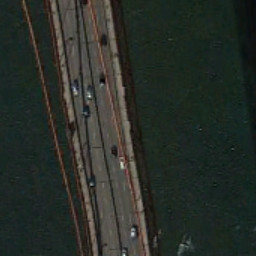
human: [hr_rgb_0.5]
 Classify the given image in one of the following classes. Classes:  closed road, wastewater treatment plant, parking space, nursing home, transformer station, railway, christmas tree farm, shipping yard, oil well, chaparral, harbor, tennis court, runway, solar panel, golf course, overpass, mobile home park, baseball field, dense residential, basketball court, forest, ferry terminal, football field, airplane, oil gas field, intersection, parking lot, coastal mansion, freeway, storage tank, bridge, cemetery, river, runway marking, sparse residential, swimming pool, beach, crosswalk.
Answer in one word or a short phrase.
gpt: bridge